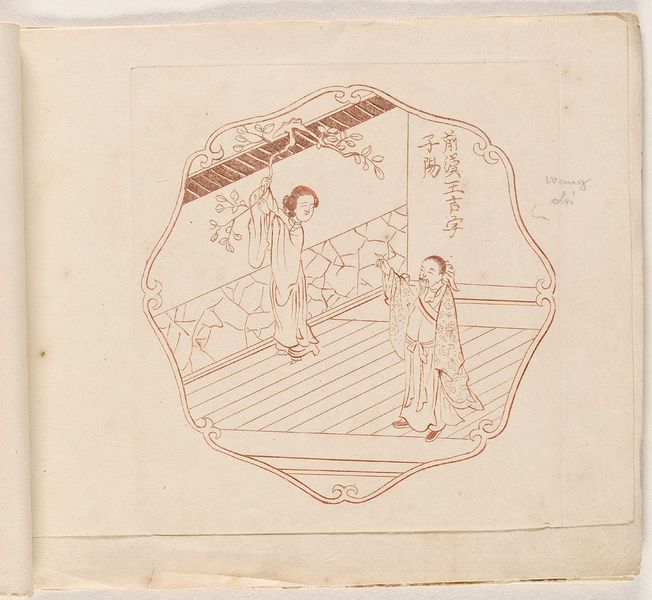
Titel: Chinesendarstellung, Blatt aus der Folge 'Picturae Sinicae'
Künstler: Pieter Schenk
Standort: Hamburg
Institution: Museum für Kunst und Gewerbe Hamburg
Schlagwörter: baum, blätter, mann, frau, blick, strauch, zweige, interieur, schrift, papier, mauer, grafik, graphik, zeigefinger, ornamente, schriftzeichen, fotografie, photographie, loggia, veranda, zweig, asien, druckgraphik, druckgrafik, radierung, buchstaben, tracht, alphabet, gerippt, volkstracht, reproduktionen, druckerzeugnisse, bäume, sträucher, völker, nationalitäten, hausinneres, ornamentstich, vorlageblätter, rotdruck